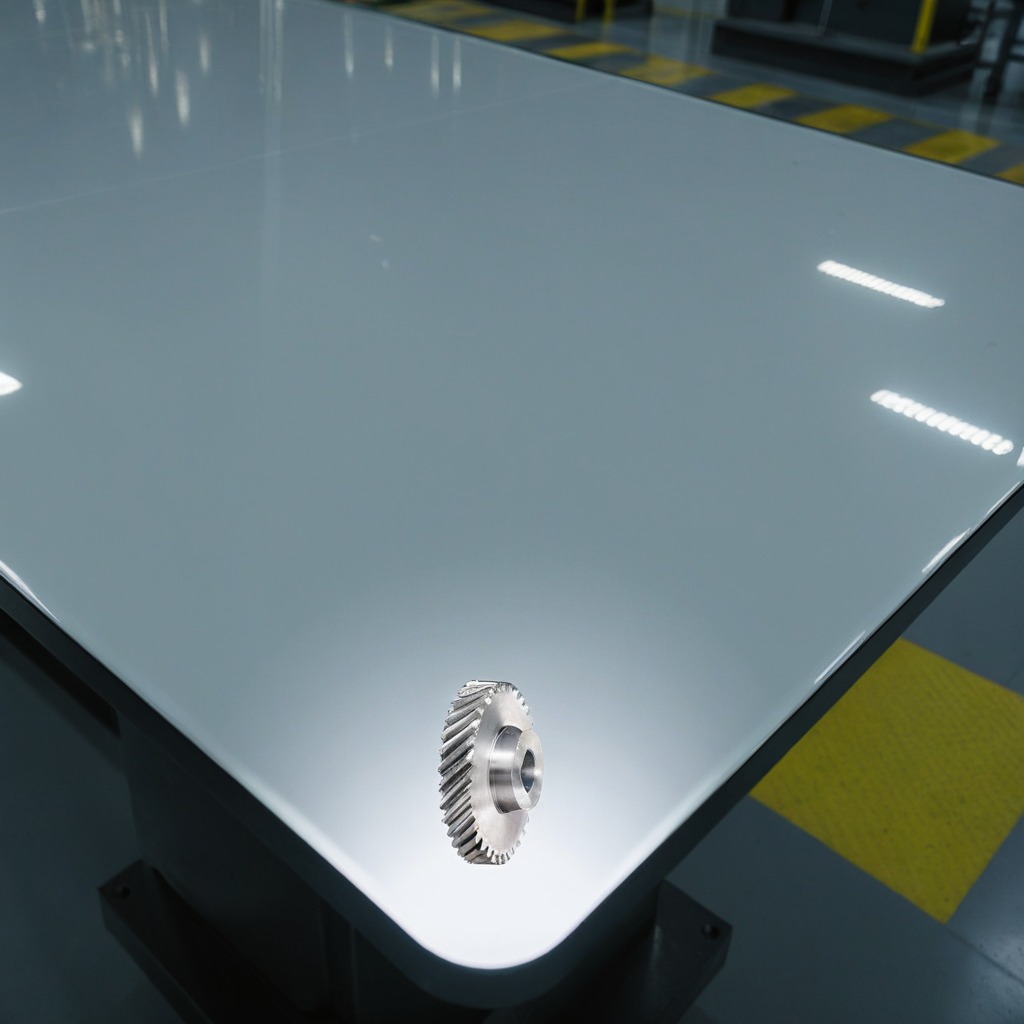
A steel gear with teeth is lying on a high-gloss table in a ship maintenance bay industrial lighting.